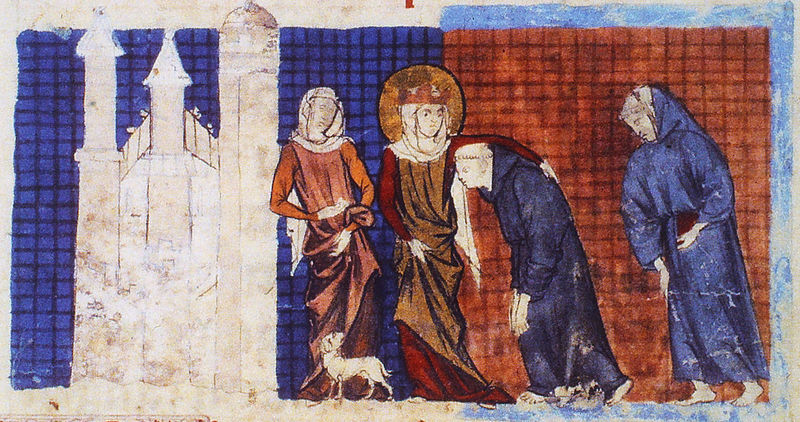
Titel: Elisabeth-Handschrift vom Hof König Alfons´ X. von Kastilien
Institution: Paris, Bibliothèque Nationale
Schlagwörter: blau, mann, umhang, weiß, frauen, kirchturm, braun, frau, kariert, kleid, kleider, männer, orange, schwarz, dach, haus, hund, rot, architektur, band, bibel, gesicht, gehen, kirche, gewand, gold, kutte, krone, turm, hündchen, papier, umarmung, kostum, detail, umarmen, lamm, buch, burg, festung, barfuß, seite, kathedrale, buchseite, trost, heiligenschein, nimbus, jesus, schloß, hilfe, mönch, heiliger, königin, heilige, jünger, maria, madonna, heilung, kranke, raster, trösten, bauwerk, fürsorge, tonsur, rasterung, feste, glorie, buchmalerei, einzug, manuskript, bettelmönch, folio, büßer, architetkru, unterstützung, venitas, lam, mänche, mönchee